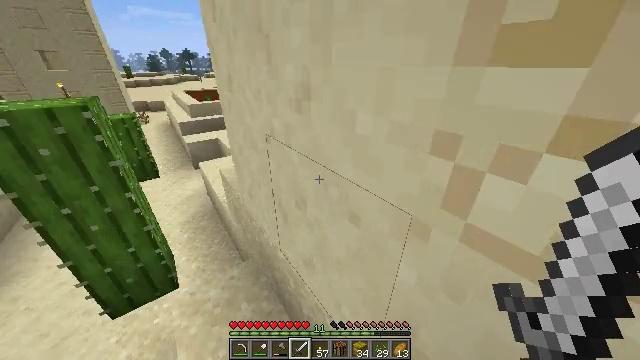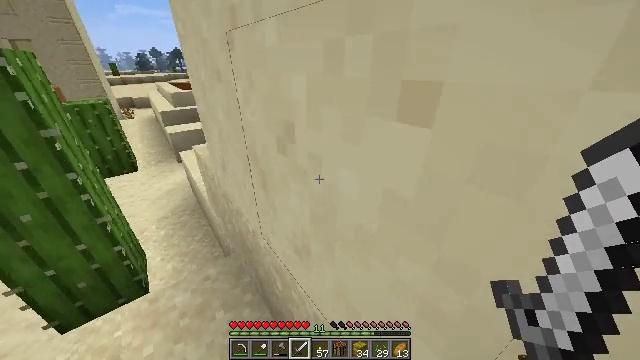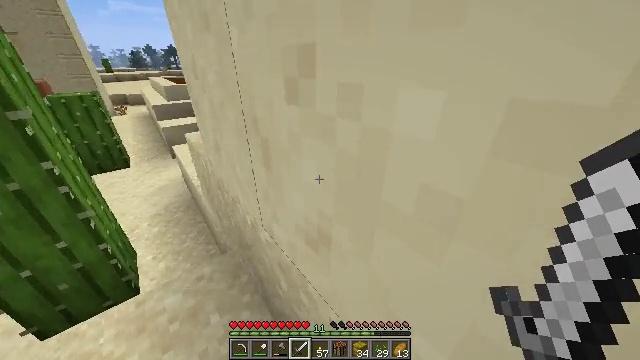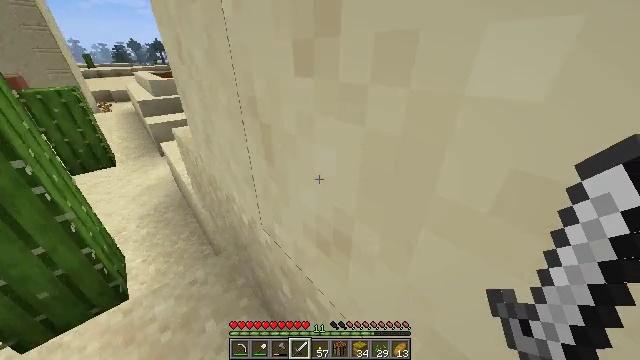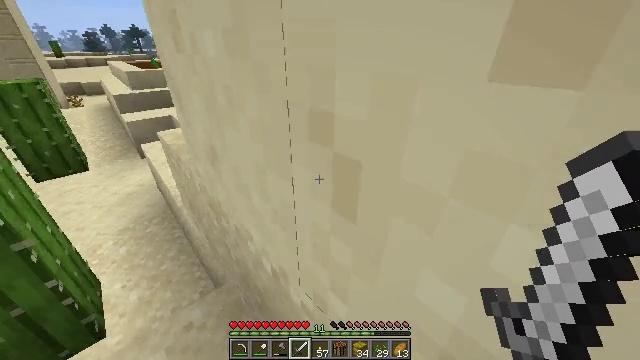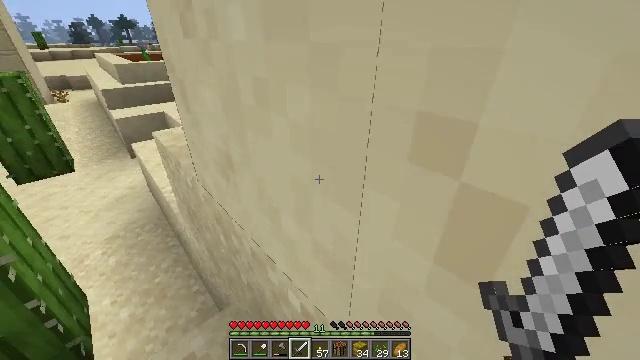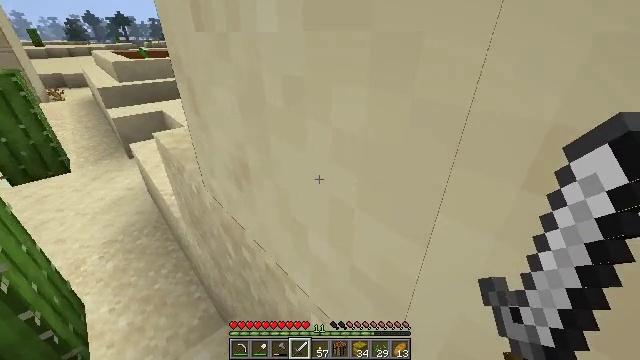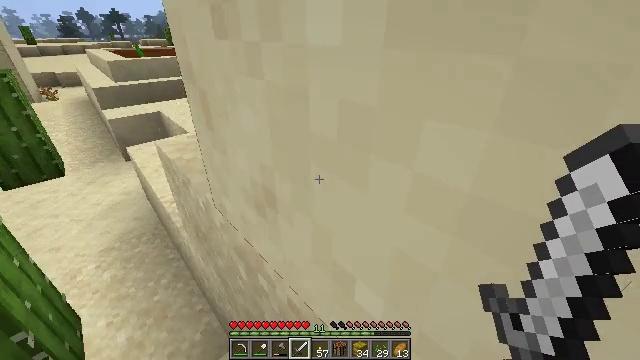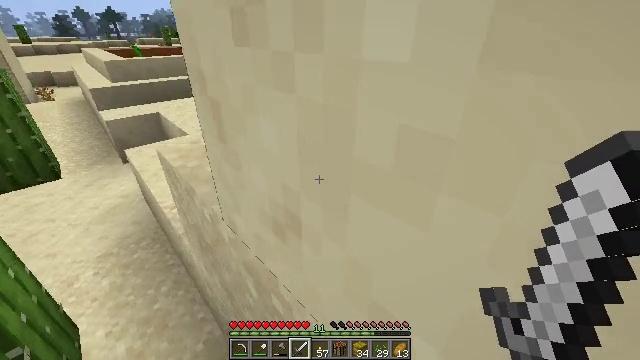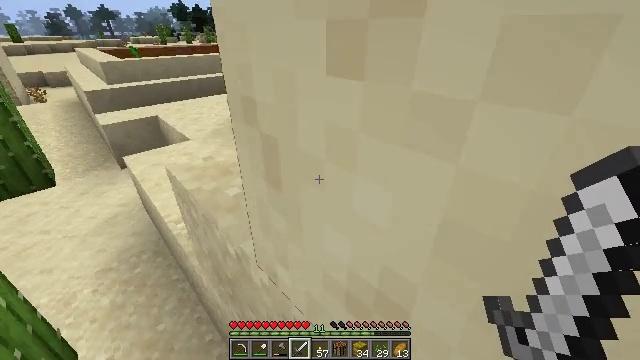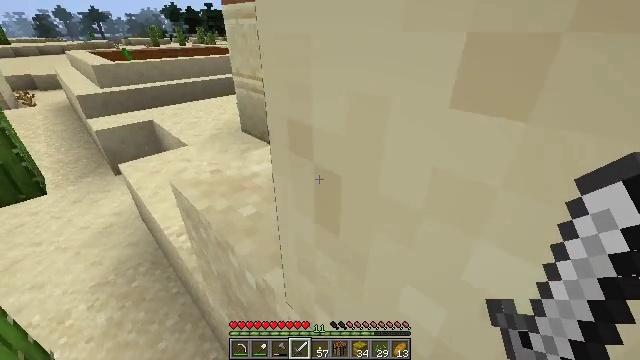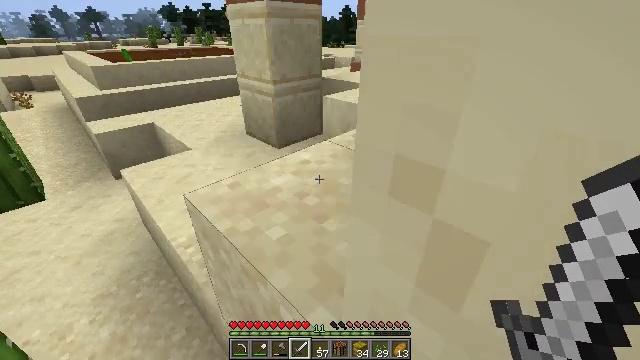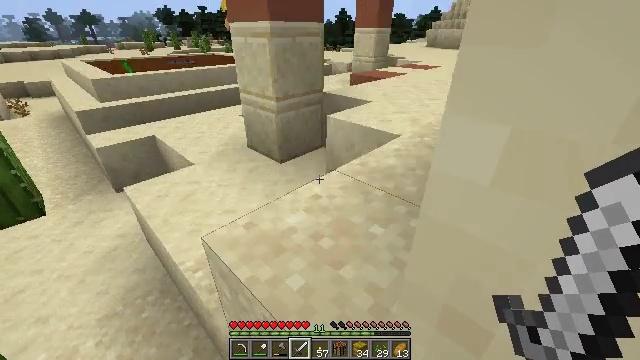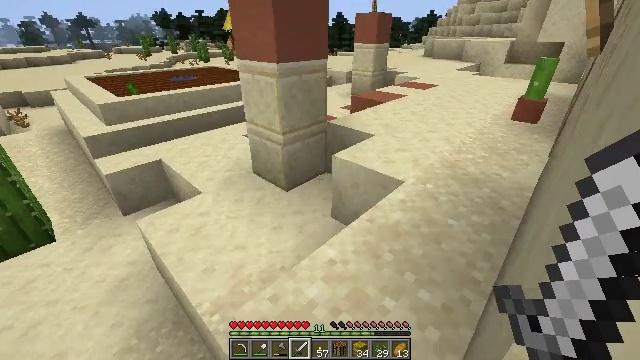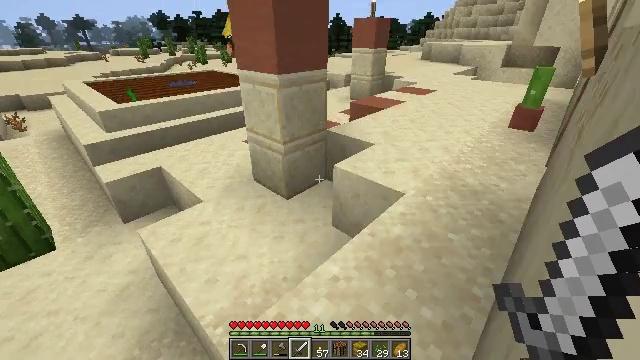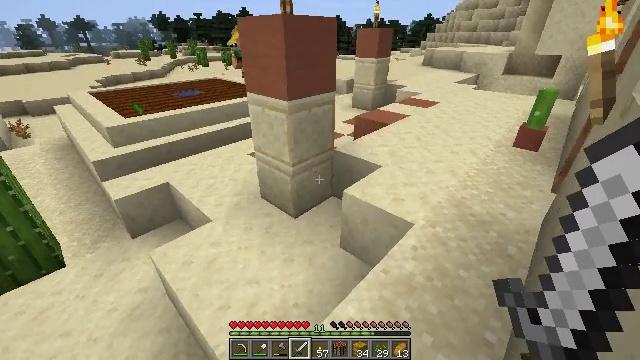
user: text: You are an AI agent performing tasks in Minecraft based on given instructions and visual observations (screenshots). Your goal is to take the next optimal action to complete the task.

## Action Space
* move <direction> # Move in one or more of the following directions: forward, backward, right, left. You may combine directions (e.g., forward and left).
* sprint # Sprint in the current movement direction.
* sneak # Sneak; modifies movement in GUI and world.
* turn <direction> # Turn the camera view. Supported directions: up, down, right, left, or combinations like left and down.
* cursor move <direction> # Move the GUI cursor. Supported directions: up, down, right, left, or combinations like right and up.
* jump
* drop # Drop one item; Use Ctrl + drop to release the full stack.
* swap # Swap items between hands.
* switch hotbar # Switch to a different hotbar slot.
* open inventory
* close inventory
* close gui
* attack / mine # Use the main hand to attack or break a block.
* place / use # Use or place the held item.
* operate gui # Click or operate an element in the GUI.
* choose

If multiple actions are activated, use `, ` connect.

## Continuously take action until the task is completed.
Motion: motion action
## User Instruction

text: Retrieve the lime bed from its current location.
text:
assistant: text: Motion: move forward, sprint, turn right
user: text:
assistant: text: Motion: move forward, sprint
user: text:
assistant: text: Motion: move forward, sprint, turn right
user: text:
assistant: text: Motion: move forward, sprint, turn right
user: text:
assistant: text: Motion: move forward, sprint
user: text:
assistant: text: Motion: move forward, sprint
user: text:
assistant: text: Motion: move forward, sprint
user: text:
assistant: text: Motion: move forward, sprint
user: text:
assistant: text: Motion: move forward, sprint
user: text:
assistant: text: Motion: move forward, sprint, turn right
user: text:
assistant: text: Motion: move forward, sprint
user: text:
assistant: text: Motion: move forward, sprint, jump
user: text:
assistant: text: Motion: move forward, sprint, jump
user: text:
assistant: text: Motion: move forward, sprint, jump
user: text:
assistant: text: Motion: move forward, sprint, jump
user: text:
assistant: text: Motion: move forward, sprint, jump
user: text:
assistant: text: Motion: move forward, sprint, jump
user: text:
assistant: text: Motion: move forward, sprint, jump
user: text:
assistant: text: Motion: move forward, sprint, jump
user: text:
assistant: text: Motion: move forward, sprint, jump
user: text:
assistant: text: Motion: move forward, sprint, jump
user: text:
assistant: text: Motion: move forward, sprint, jump
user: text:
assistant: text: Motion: move forward, sprint
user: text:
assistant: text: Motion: move forward, sprint
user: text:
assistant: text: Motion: move forward, sprint, turn right
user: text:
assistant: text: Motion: move forward, sprint, turn right and up
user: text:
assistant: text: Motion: move forward, sprint, turn right and up
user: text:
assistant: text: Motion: move forward, sprint, turn right and up
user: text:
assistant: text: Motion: move forward, sprint, turn right and up
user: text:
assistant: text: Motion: move forward, sprint, turn right